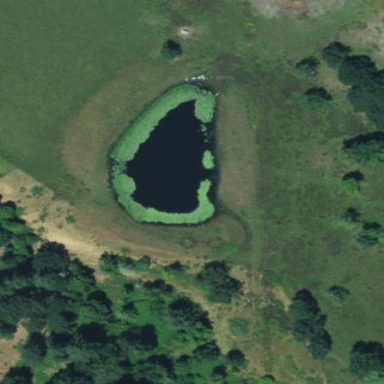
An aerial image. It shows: Pond surrounded by natural water.